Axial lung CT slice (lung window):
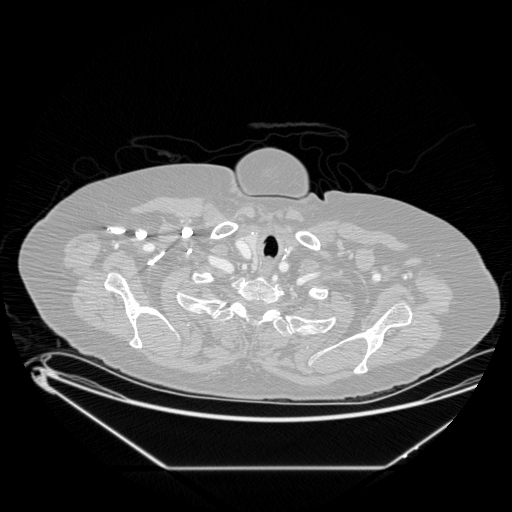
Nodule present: no